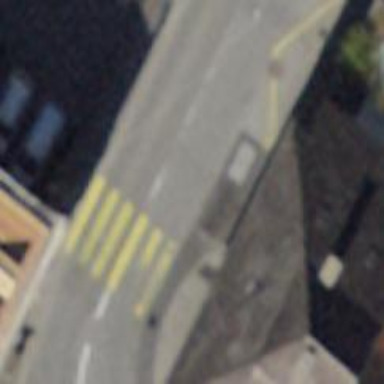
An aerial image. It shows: Marked crossing with zebra stripes on the road.